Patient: sex M, age 73
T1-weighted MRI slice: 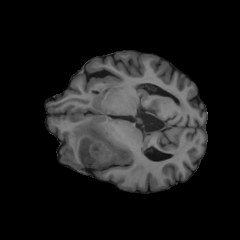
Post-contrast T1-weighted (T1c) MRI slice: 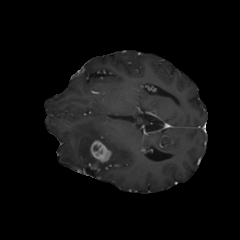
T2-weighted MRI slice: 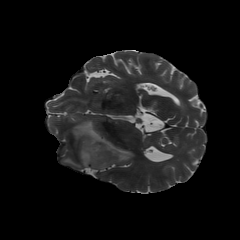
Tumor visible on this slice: yes
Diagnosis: Glioblastoma, IDH-wildtype
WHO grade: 4